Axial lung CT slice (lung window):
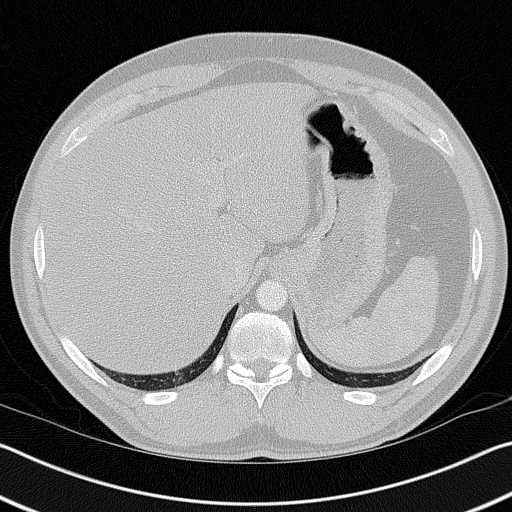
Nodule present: no